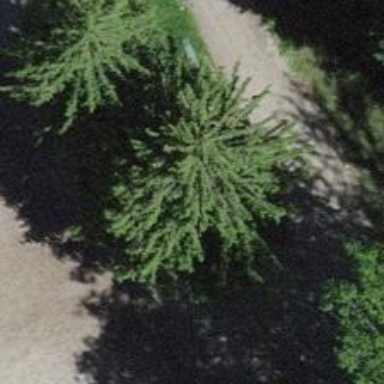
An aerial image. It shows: Evergreen tree with needle-leaved leaves.